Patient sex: M
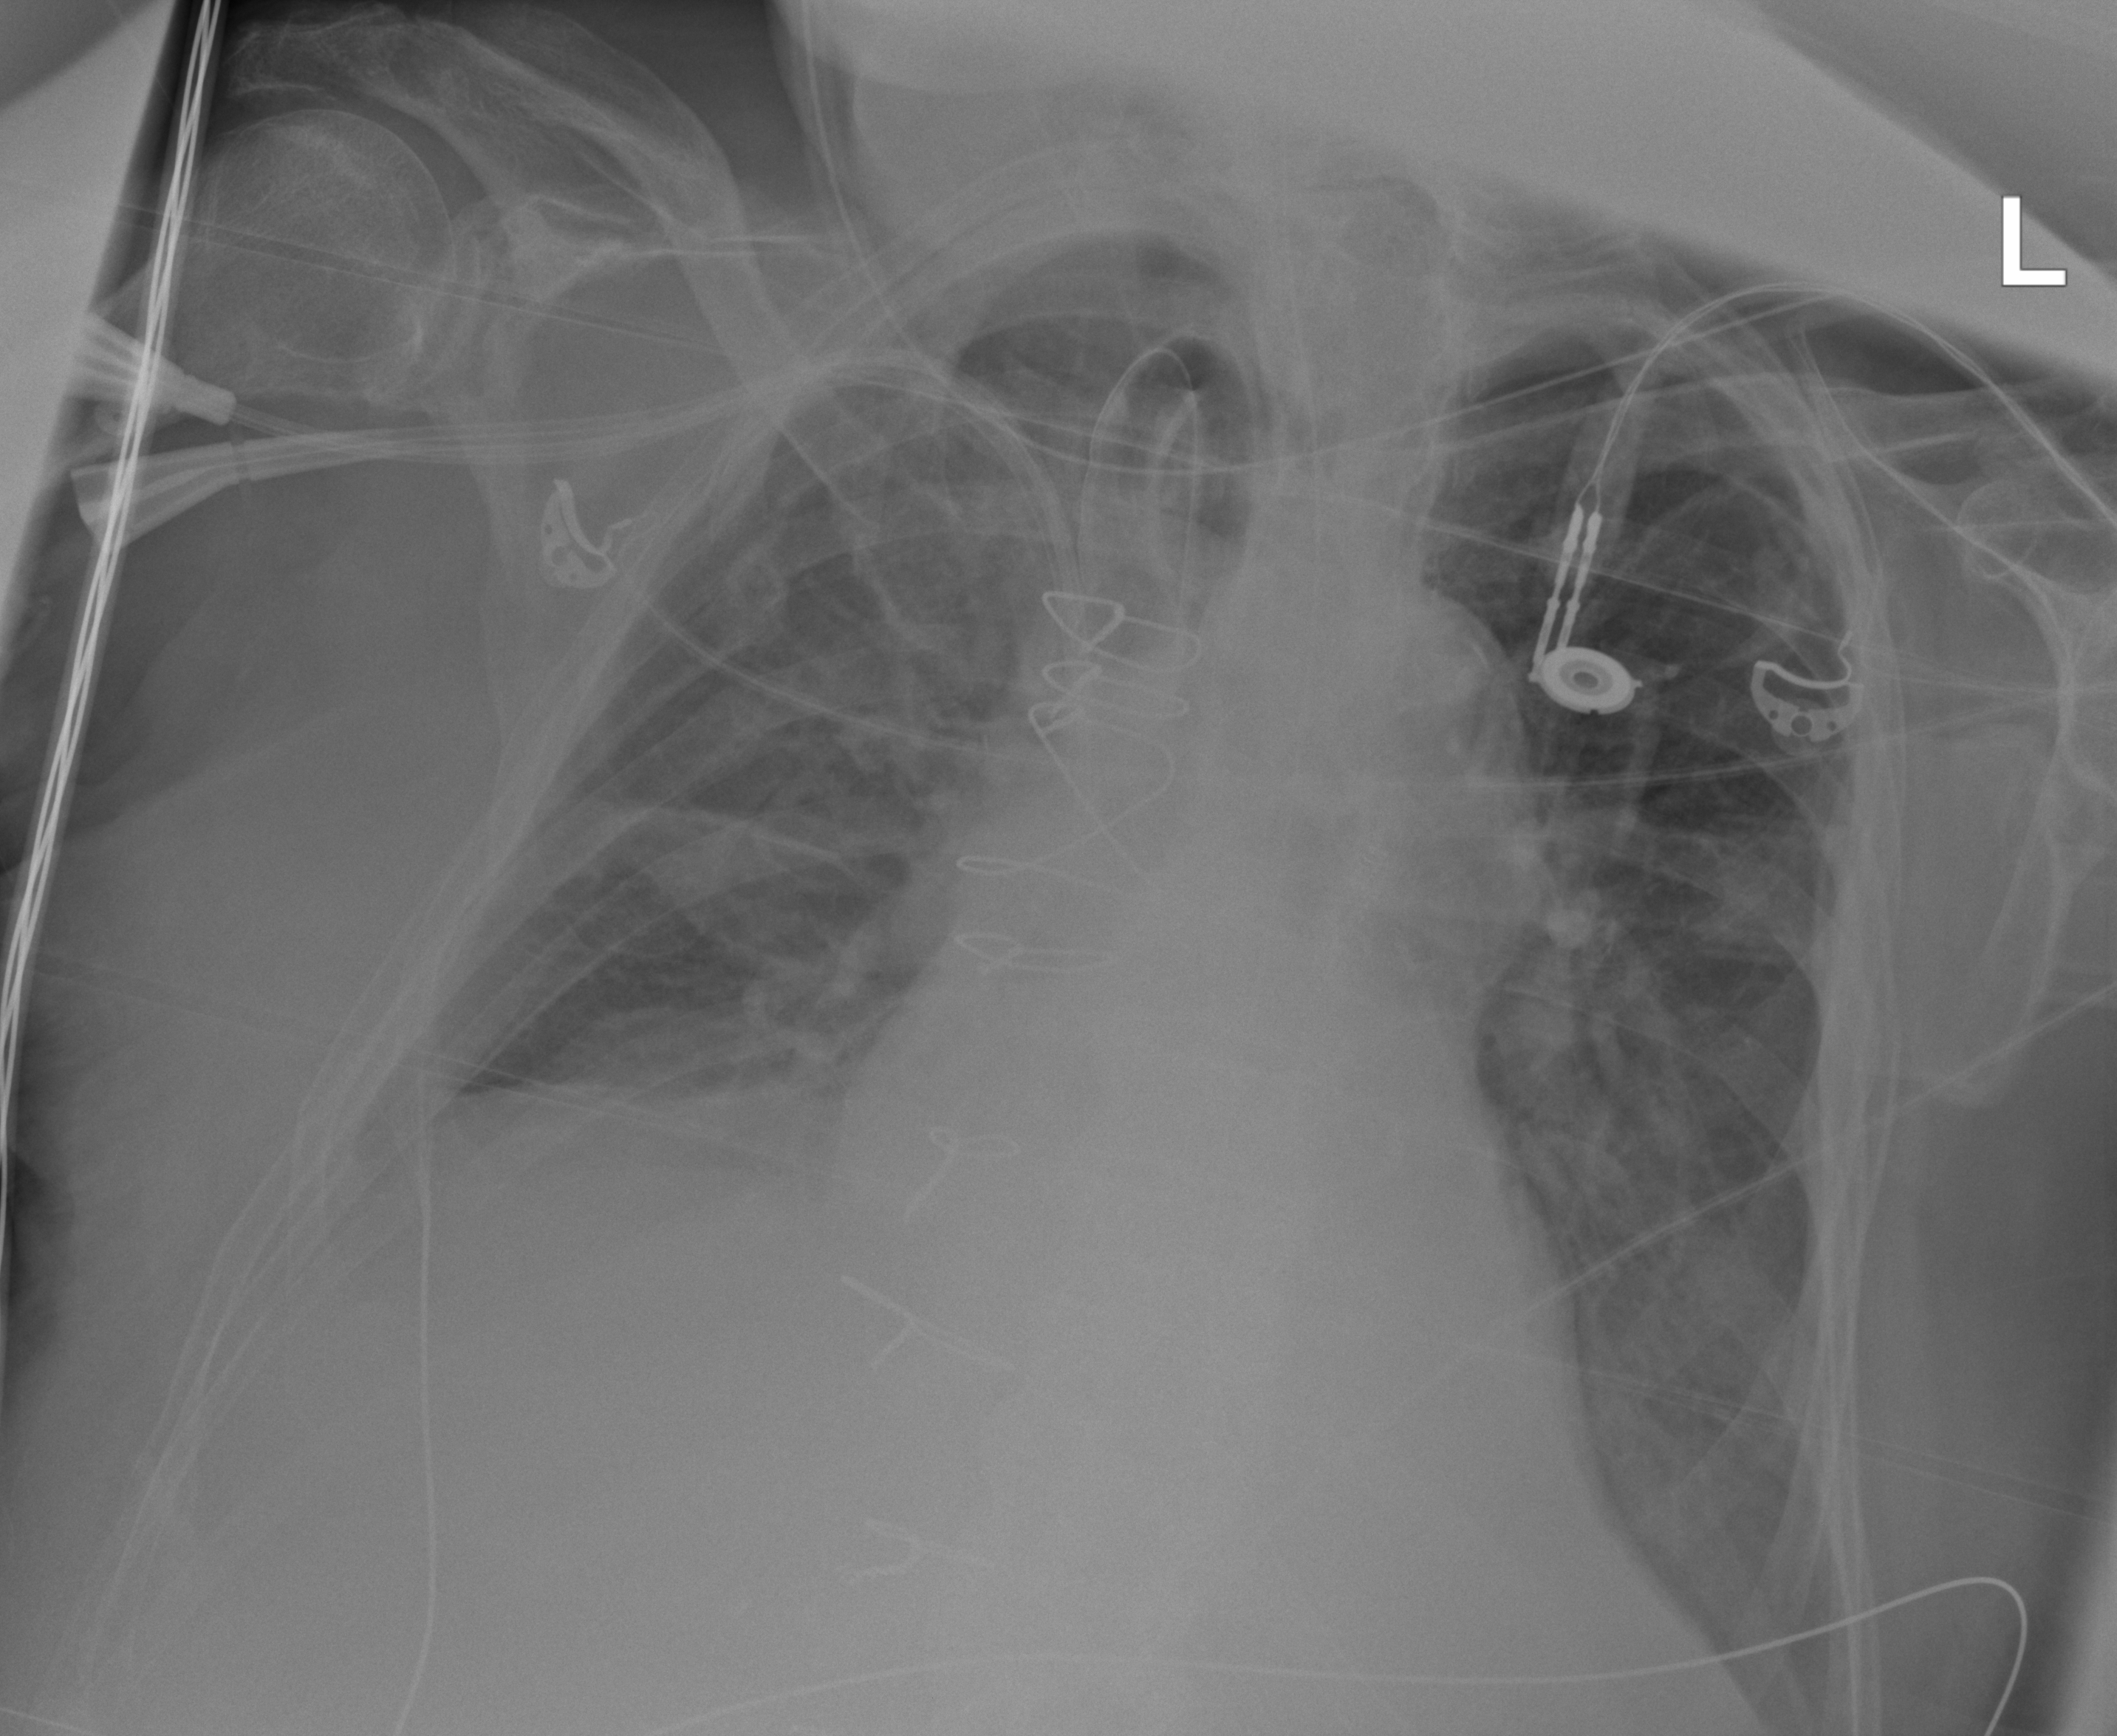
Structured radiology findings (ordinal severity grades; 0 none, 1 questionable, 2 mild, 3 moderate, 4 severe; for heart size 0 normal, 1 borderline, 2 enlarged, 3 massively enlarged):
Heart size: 1
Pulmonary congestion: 2
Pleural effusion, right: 0
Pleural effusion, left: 0
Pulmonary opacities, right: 2
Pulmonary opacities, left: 0
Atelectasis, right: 2
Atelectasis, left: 0